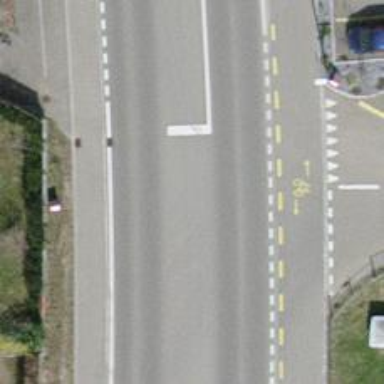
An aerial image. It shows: Secondary road with asphalt surface. There is sidewalk on the left side.